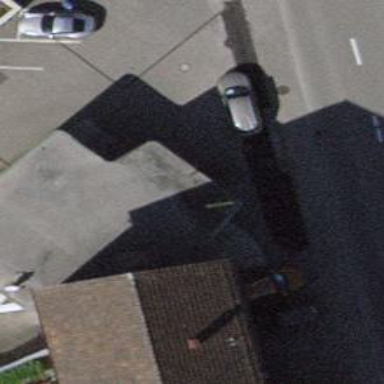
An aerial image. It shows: Shop that sells cars.